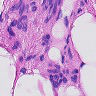
Metastatic tissue present: yes